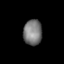
Tissue: lung
Cell type: Epithelial cells
Senescence score: 0.1575
Nuclear area (px): 466
Mean DAPI intensity: 120.912